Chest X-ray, AP view. Patient: 45 years old, sex M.
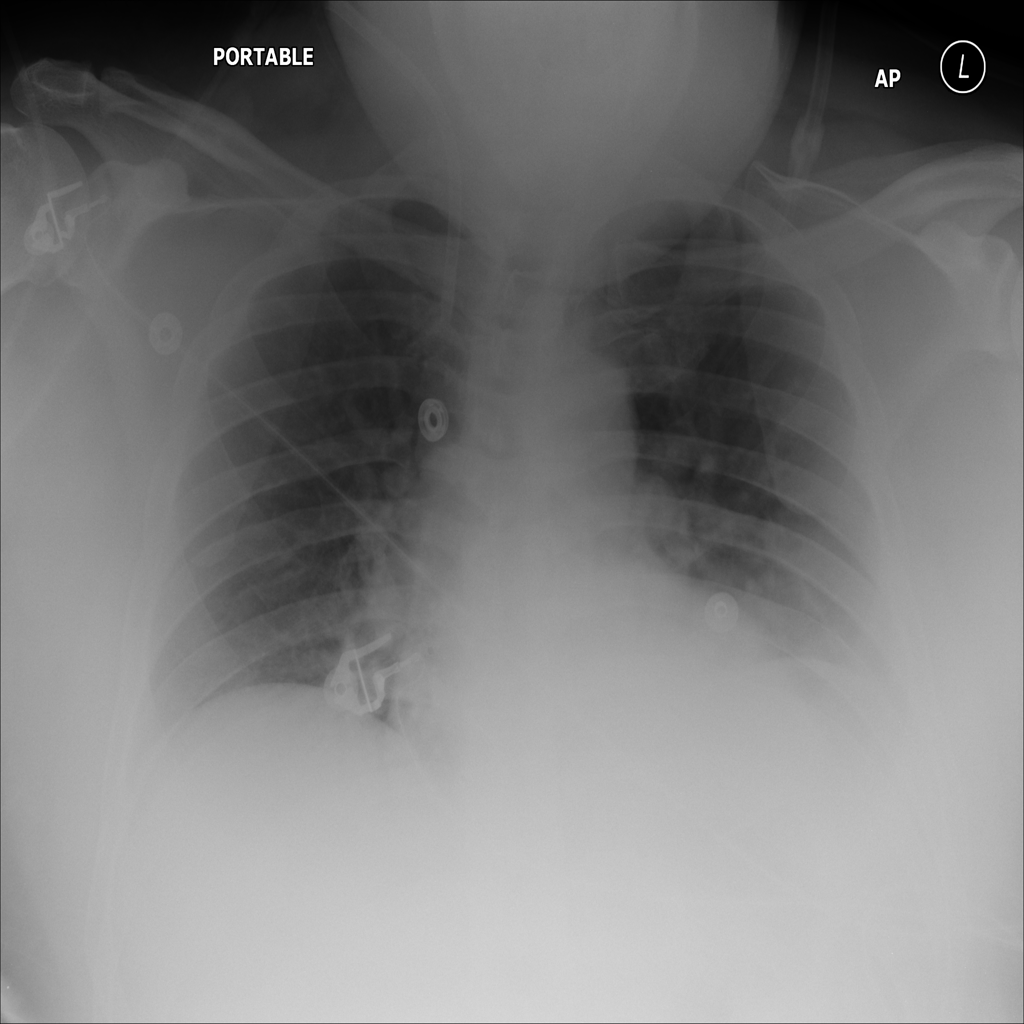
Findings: No Finding